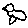
Label: bird